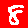
Digit: 8